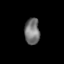
Tissue: lung
Cell type: Epithelial cells
Senescence score: 0.2074
Nuclear area (px): 390
Mean DAPI intensity: 115.851